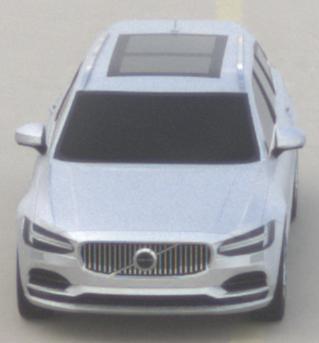
Make: Volvo
Model: V90
Detailed model: -
Model produced from: 2016
Model produced until: 2020
Doors: 5
Color: white
Road condition: dry road
Daytime: midday
Contrast: low contrast